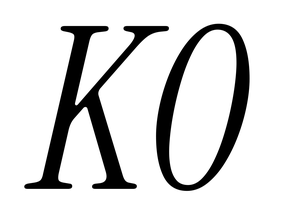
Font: InstrumentSerif-Italic